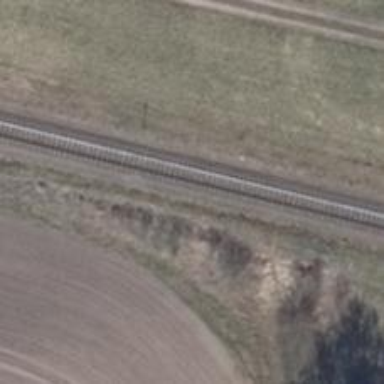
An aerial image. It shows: Solitary milestone along the railway.